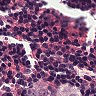
Metastatic tissue present: no